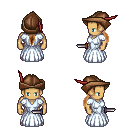
a pixel art fantasy rpg character, male body template, human, tanned skin, underdress, metal pants, brown ponytail hairstyle, leather cap, dagger, four views (front, back, left, right), 2x2 character sprite sheet, small pixel art, hard edges, no anti-aliasing